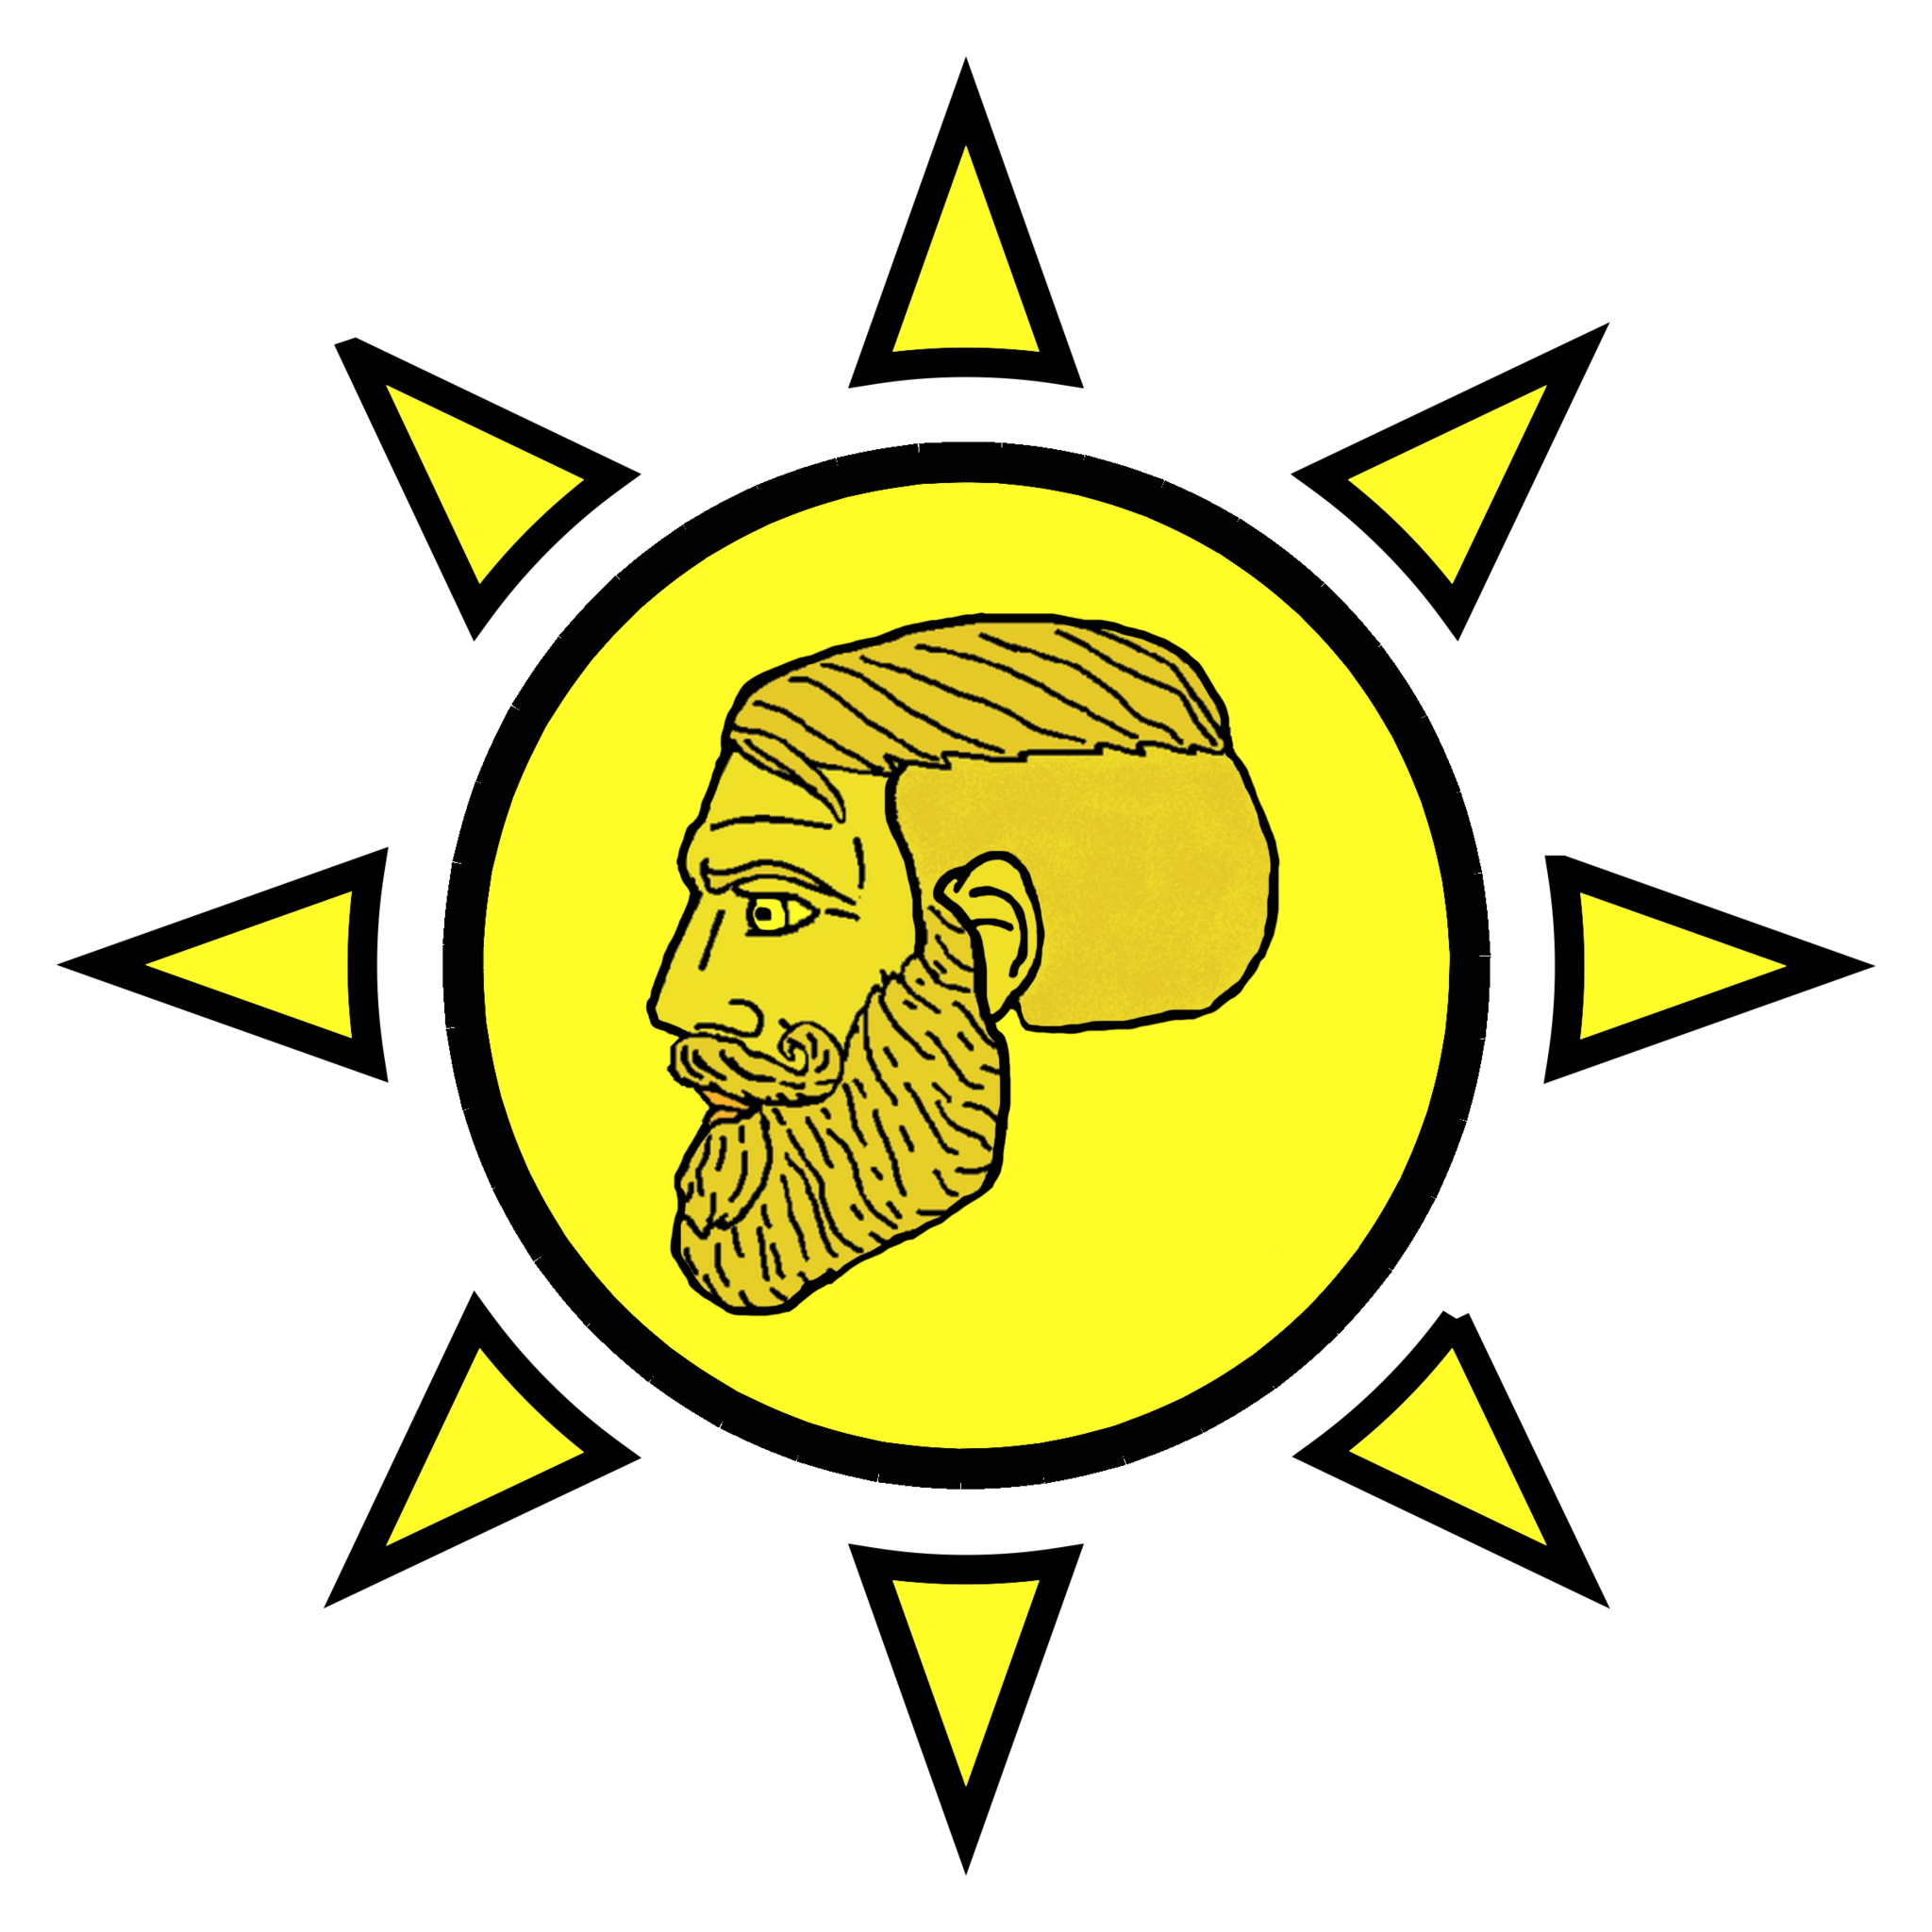
Label: 4_Yes_Chad